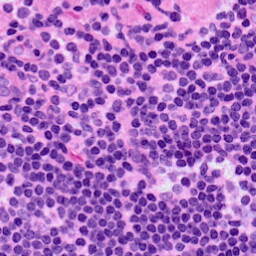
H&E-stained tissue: LymphNode